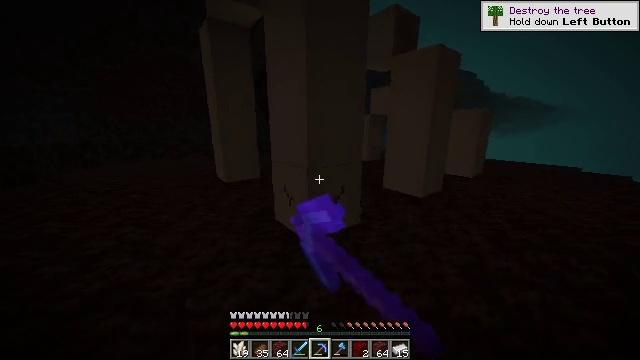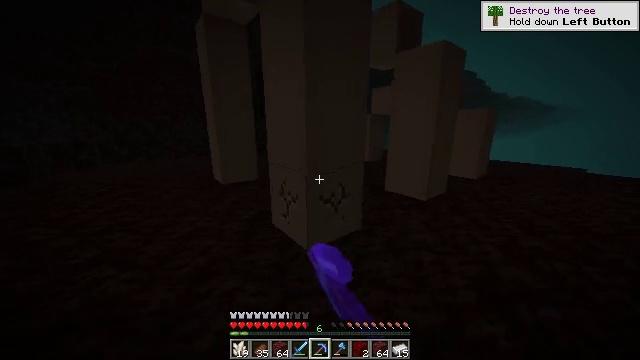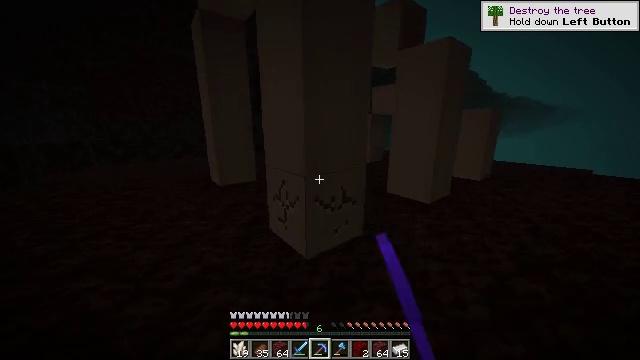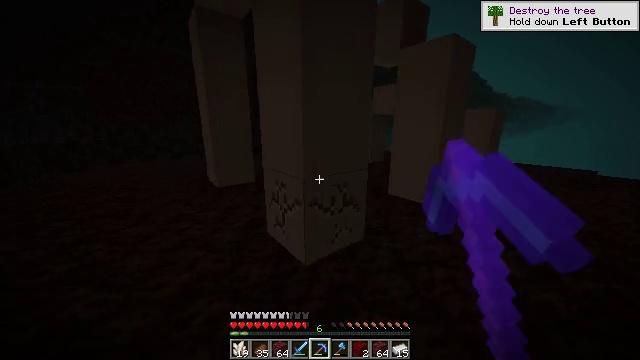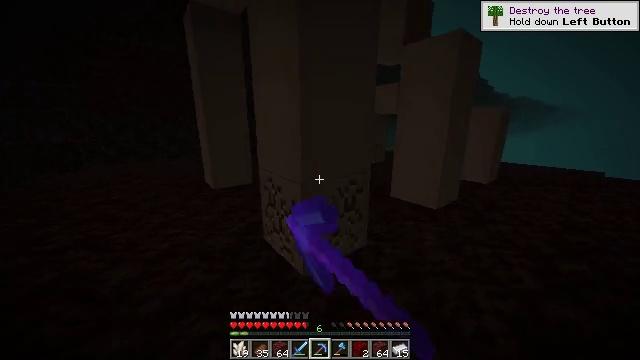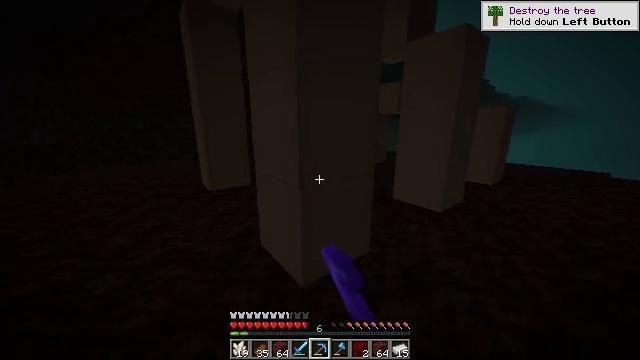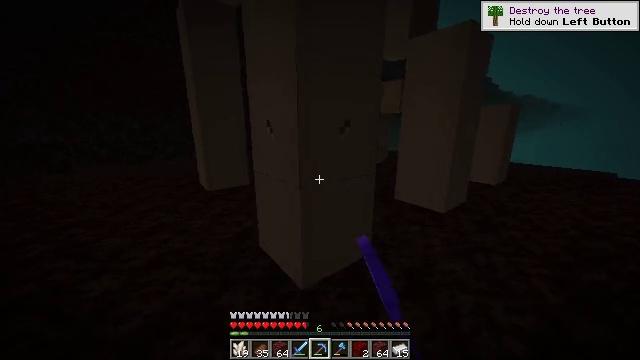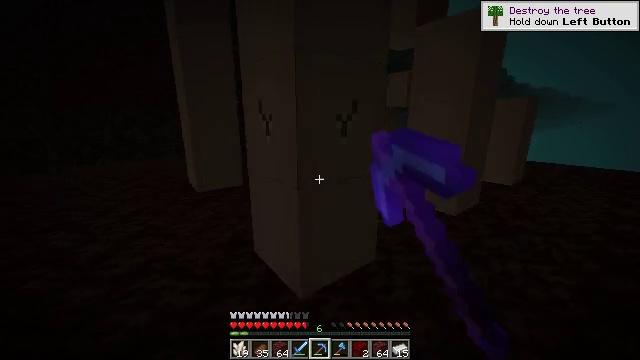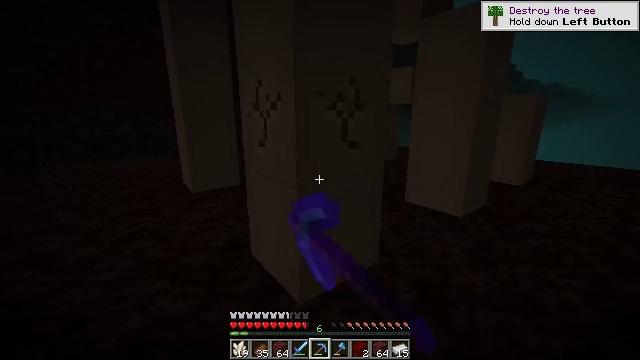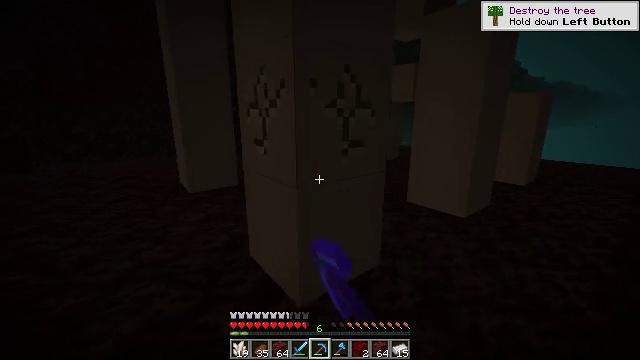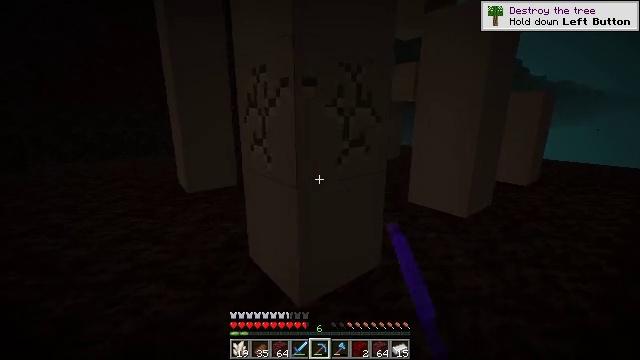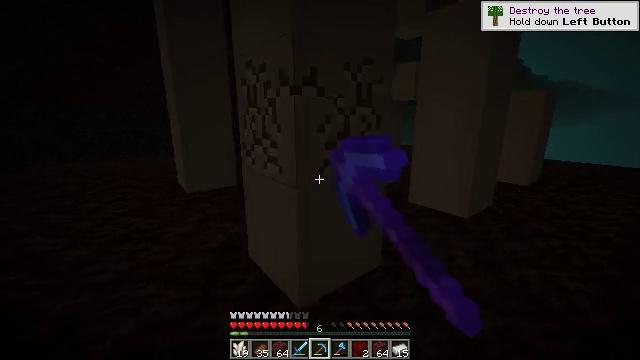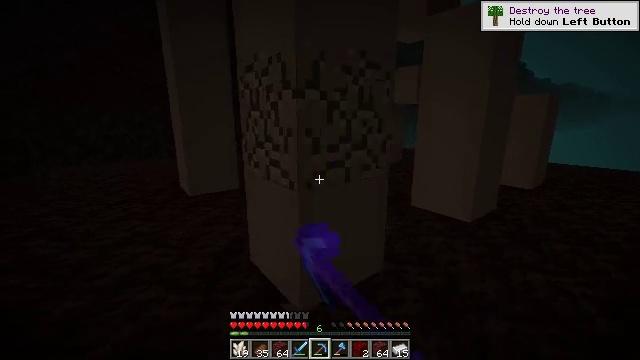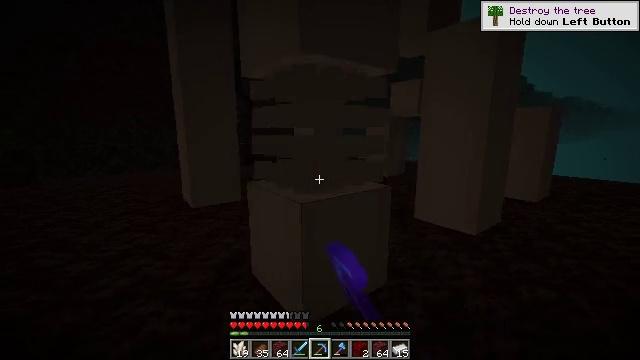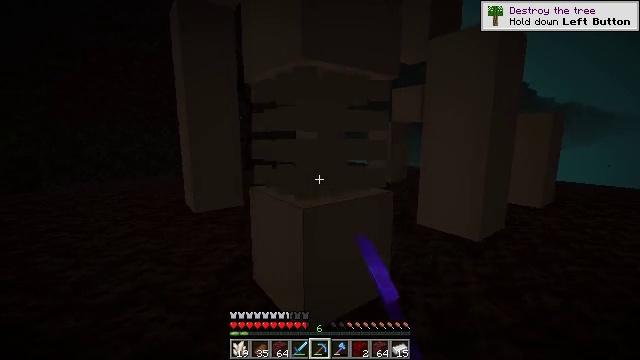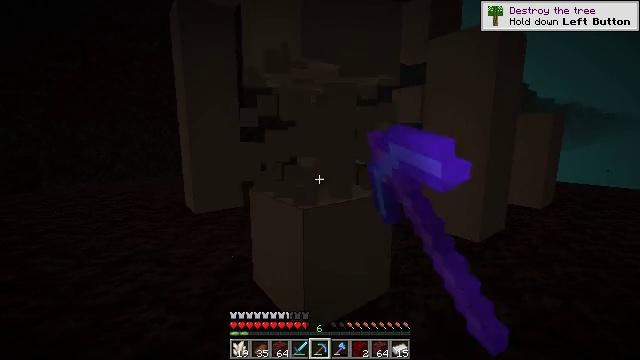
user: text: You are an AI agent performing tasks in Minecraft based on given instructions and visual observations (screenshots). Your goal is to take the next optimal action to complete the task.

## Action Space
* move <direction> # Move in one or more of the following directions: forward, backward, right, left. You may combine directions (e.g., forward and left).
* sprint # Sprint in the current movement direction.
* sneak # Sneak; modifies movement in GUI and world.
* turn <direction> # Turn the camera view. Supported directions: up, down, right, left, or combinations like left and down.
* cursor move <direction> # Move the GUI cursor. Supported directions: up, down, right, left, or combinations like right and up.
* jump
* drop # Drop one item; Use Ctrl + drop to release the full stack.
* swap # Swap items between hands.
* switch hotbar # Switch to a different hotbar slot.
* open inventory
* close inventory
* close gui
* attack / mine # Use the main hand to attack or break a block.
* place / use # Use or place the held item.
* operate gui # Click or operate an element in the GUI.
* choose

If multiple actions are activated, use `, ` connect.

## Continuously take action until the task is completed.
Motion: motion action
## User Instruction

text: Gather bone block for bone meal.
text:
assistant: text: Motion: move forward, attack / mine
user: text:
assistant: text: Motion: move forward, attack / mine
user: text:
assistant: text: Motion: move forward, attack / mine
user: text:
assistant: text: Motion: move forward, attack / mine
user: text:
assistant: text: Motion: attack / mine
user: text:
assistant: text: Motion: attack / mine
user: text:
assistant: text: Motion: attack / mine
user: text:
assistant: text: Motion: attack / mine
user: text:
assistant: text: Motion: attack / mine
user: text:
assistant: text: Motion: attack / mine
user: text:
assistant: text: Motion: attack / mine
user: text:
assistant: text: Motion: attack / mine
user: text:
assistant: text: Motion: turn up, attack / mine
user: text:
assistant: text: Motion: turn up, attack / mine
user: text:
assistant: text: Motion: attack / mine
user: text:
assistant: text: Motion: attack / mine
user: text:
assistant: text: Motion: attack / mine
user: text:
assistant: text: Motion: attack / mine
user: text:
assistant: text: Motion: attack / mine
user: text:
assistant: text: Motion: attack / mine
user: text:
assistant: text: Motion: turn down, attack / mine
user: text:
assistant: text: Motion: turn down, attack / mine
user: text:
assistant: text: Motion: turn down, attack / mine
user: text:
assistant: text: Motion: attack / mine
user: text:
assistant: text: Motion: attack / mine
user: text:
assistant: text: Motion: attack / mine
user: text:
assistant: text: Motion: attack / mine
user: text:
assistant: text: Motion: attack / mine
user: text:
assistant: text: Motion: attack / mine
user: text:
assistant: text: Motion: attack / mine